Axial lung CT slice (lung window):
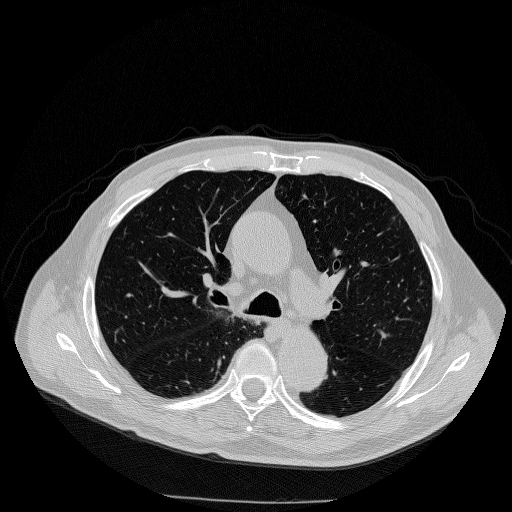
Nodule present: no